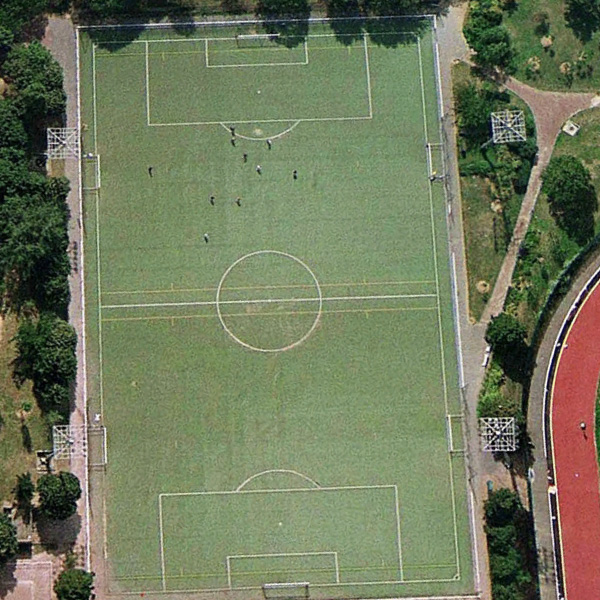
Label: Playground